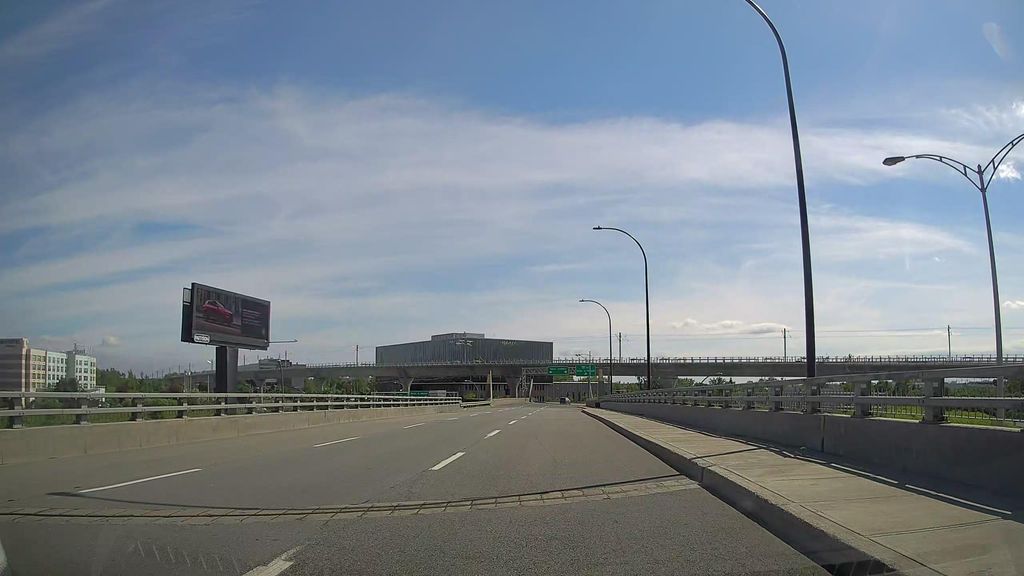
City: montreal